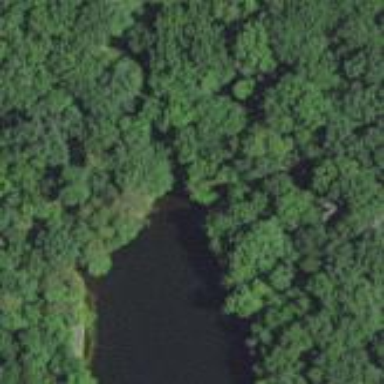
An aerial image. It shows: Serene pond surrounded by nature.